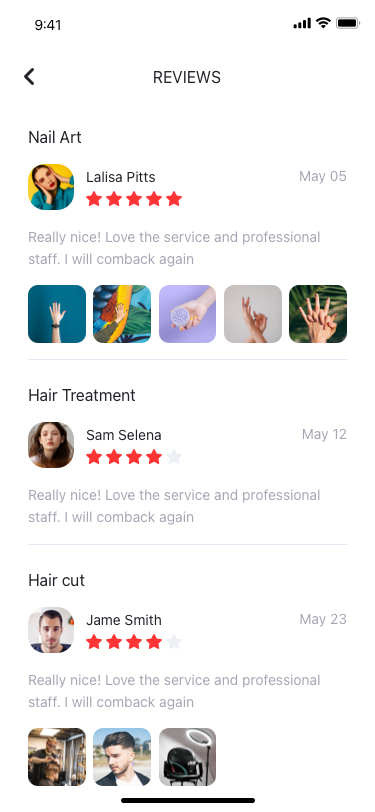
Text in this UI design:
REVIEWS
Lalisa Pitts
Nail Art
May 05
Really nice! Love the service and professional staff. I will comback again
Jame Smith
Hair cut
May 23
Really nice! Love the service and professional staff. I will comback again
Sam Selena
Hair Treatment
May 12
Really nice! Love the service and professional staff. I will comback again